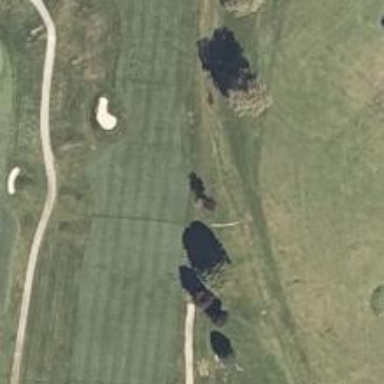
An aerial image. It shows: View of golf hole.